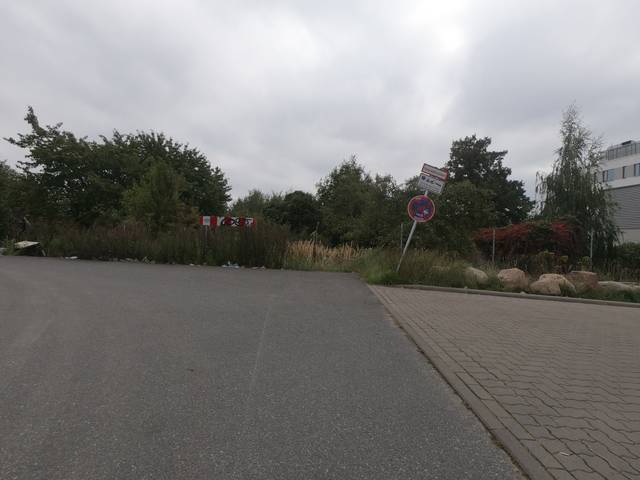
Region: Germany
Coordinates: 54.077, 12.122